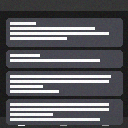
Screen state: on